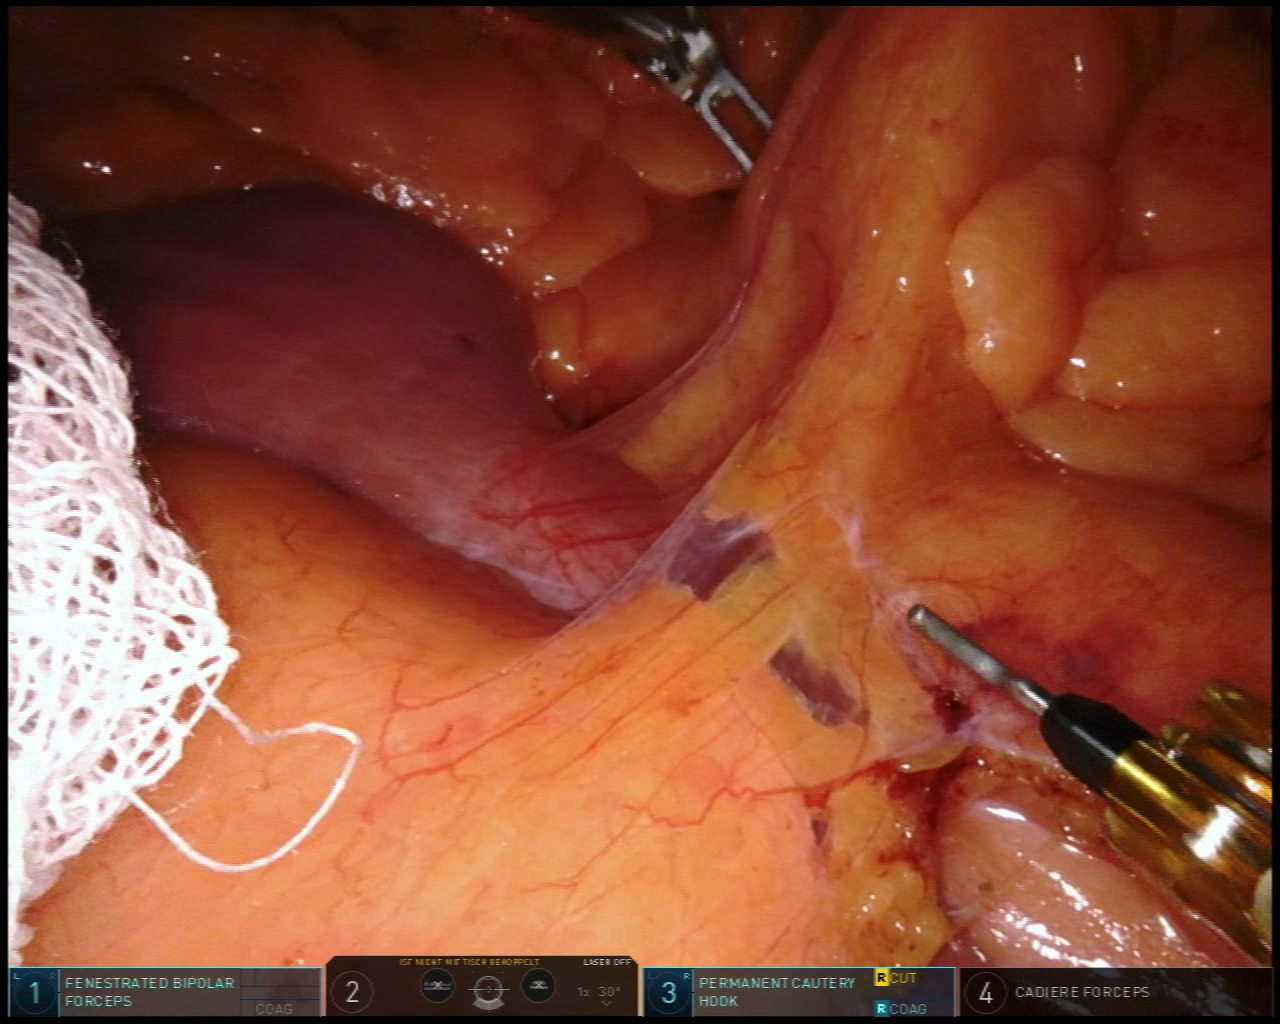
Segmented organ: small_intestine
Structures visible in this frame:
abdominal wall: no
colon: no
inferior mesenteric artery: no
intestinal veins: no
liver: no
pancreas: no
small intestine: yes
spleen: no
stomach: no
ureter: no
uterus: no
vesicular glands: no